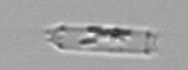
Label: Cerataulina_pelagica